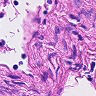
Metastatic tissue present: no